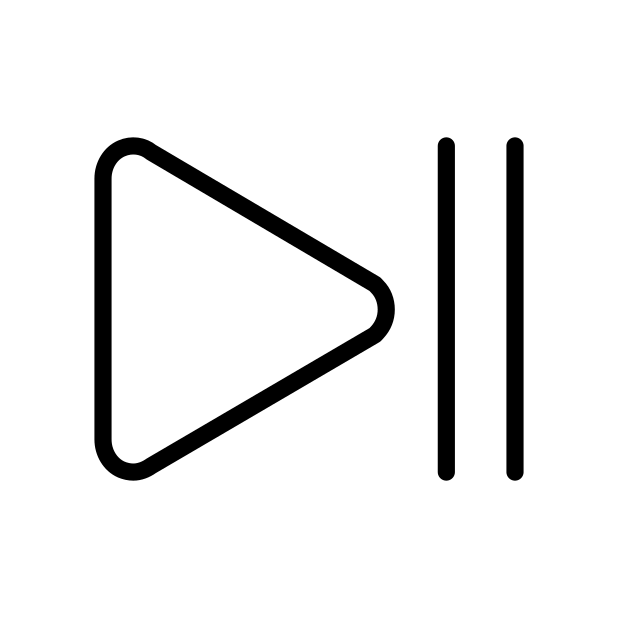
Emoji: ⏯
Name: black right-pointing triangle with double vertical bar
Unicode: 0x23ef